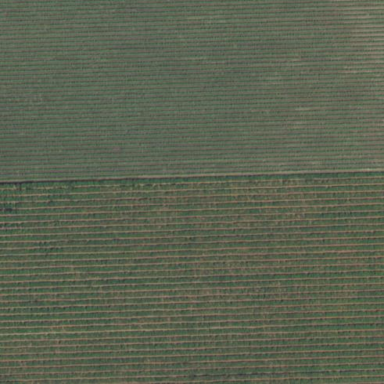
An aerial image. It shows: Orchard with field cropland.